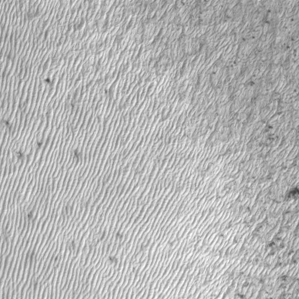
Label: frost